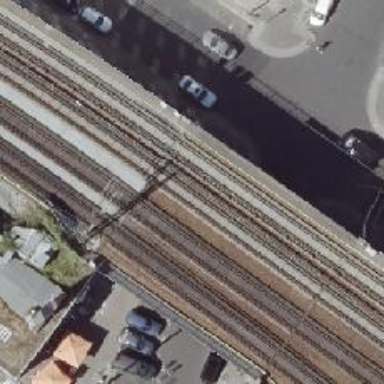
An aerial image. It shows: Railway milestone.